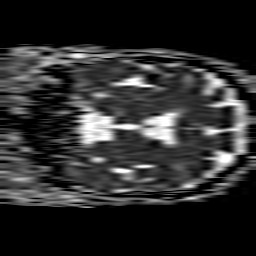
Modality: ADC
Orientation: coronal
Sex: female
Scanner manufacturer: philips
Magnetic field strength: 1.5 T
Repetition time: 3.54 s
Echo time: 0.09411 s